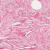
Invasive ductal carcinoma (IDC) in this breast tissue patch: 0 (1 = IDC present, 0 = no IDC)